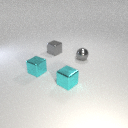
small gray metal cube to the right of small cyan metal cube